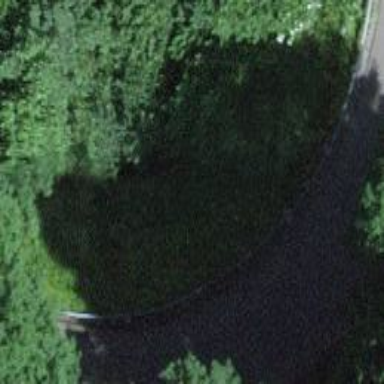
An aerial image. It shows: Culvert tunnel.